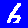
Digit: 6